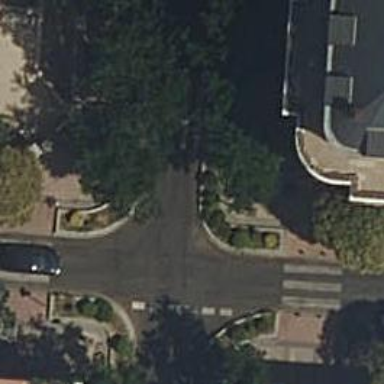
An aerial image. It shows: Marked road crossing.